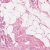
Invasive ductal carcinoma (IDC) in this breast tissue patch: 0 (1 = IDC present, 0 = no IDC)